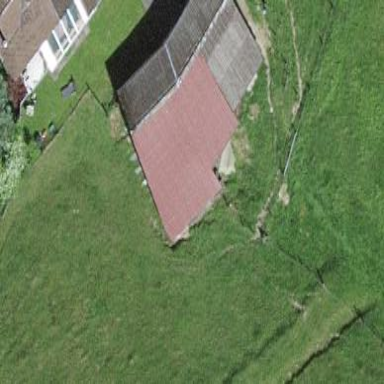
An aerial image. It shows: Farm auxiliary building.